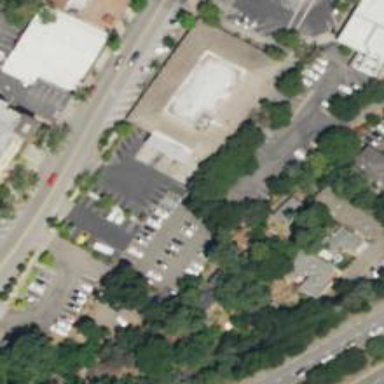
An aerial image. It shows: Asphalt parking space.